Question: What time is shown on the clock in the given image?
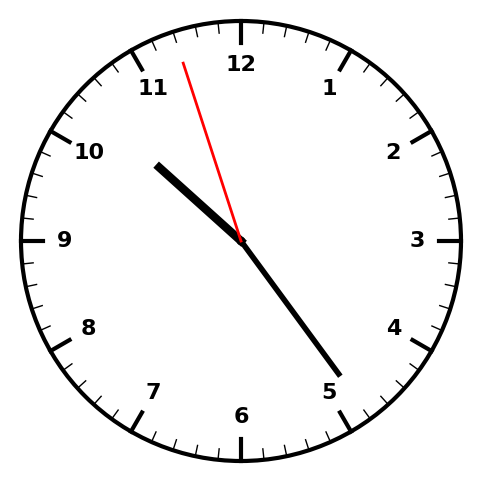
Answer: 10:23:57